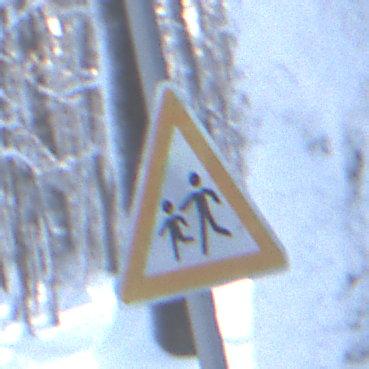
Verkehrszeichen: KinderRechts
Umgebung: Outdoor, Nature
Tageszeit: MorningAfternoon
Wetter: Clear
Licht: Natural
Jahreszeit: Winter
Kontrast: LowContrast